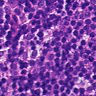
Metastatic tissue present: no